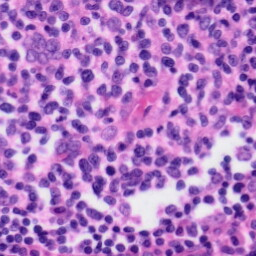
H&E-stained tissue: Tonsil